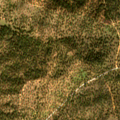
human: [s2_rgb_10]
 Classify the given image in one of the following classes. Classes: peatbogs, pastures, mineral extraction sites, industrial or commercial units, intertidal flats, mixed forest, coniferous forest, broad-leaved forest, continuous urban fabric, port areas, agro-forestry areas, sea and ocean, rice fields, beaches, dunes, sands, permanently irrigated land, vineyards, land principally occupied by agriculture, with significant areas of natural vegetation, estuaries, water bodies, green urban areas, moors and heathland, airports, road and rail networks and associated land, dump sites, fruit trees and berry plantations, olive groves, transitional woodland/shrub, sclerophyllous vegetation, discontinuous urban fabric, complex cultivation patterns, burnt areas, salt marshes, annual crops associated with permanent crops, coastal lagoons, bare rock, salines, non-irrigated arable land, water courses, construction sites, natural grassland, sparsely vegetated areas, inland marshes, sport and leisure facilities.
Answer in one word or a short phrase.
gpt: agro-forestry areas